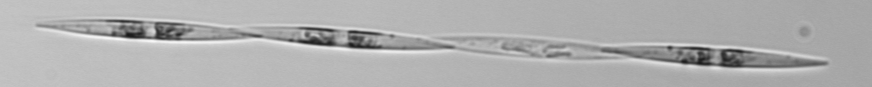
Label: Pseudo-nitzschia